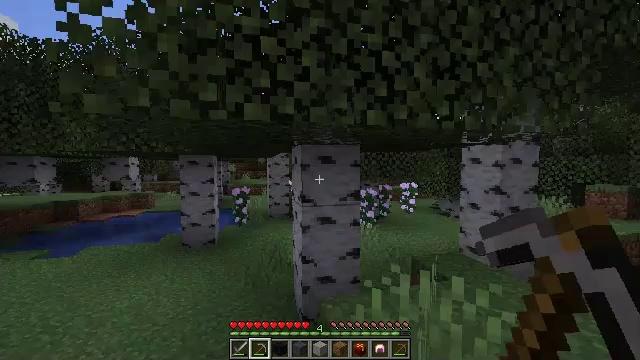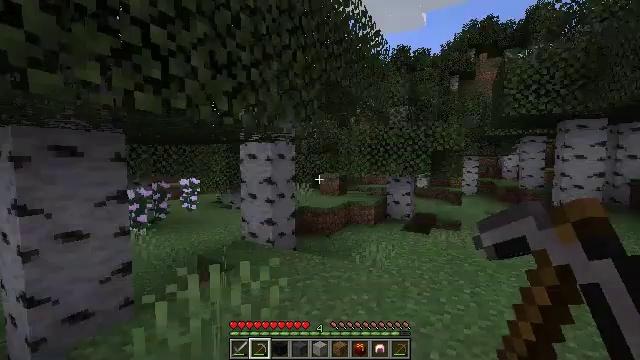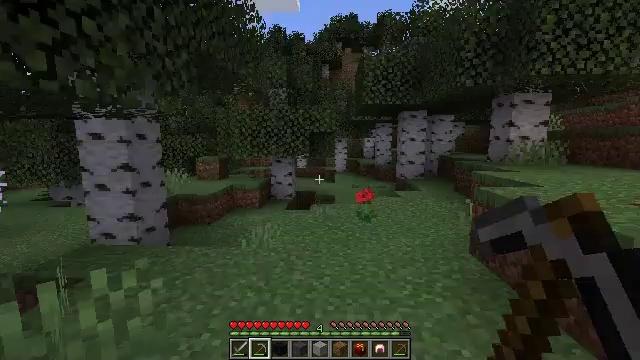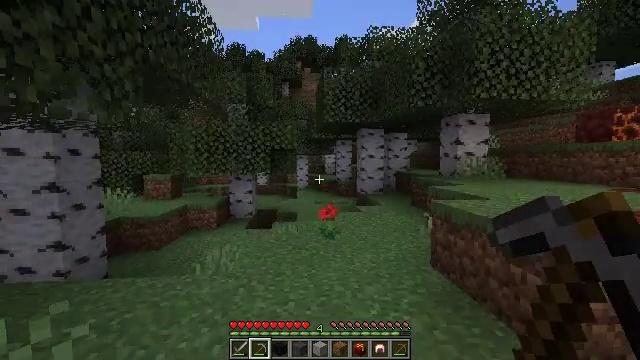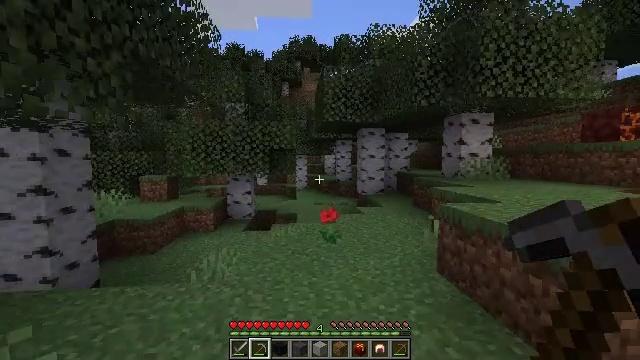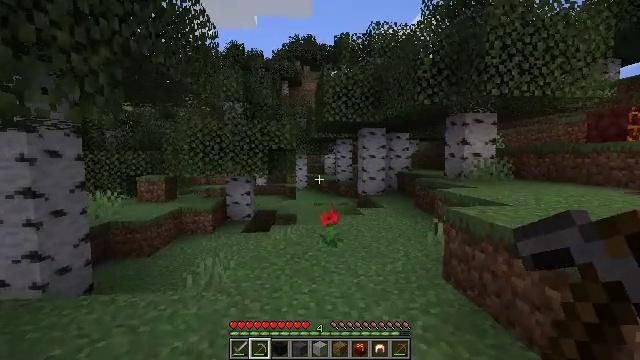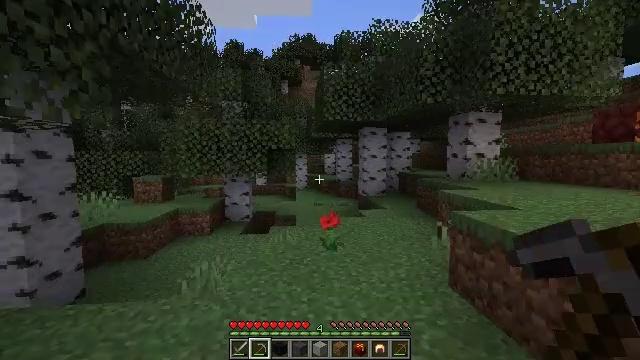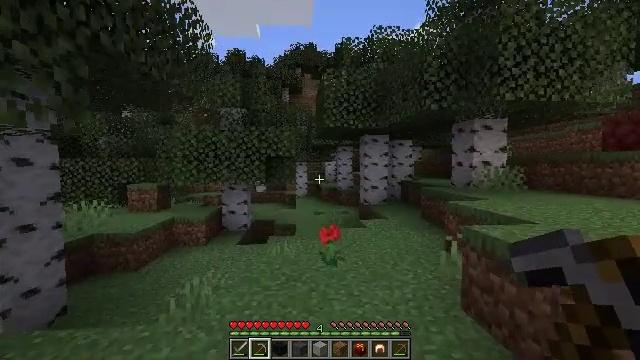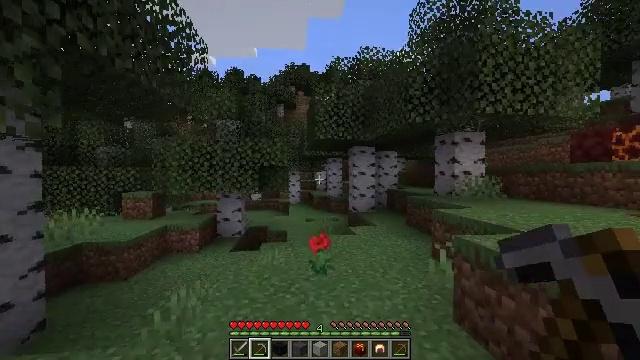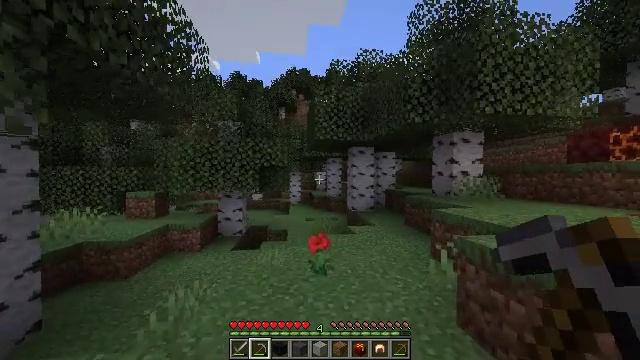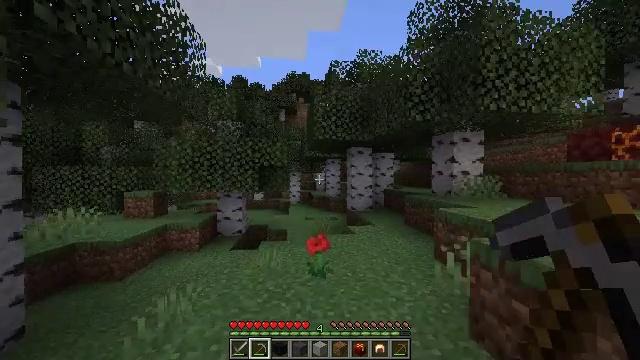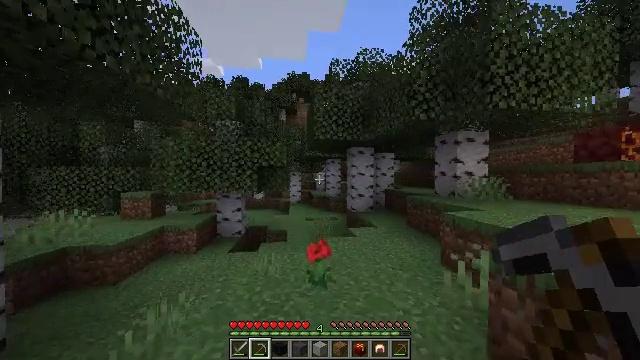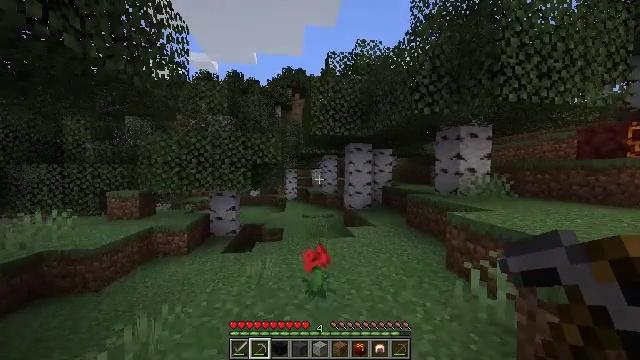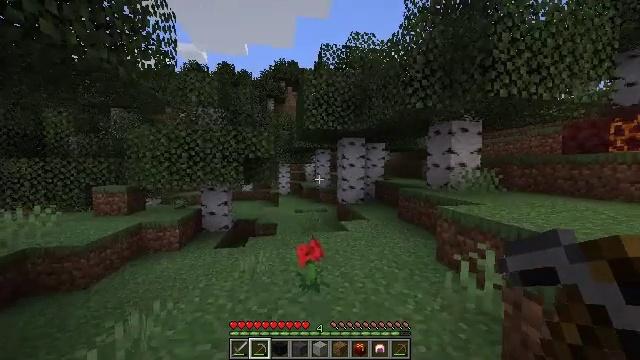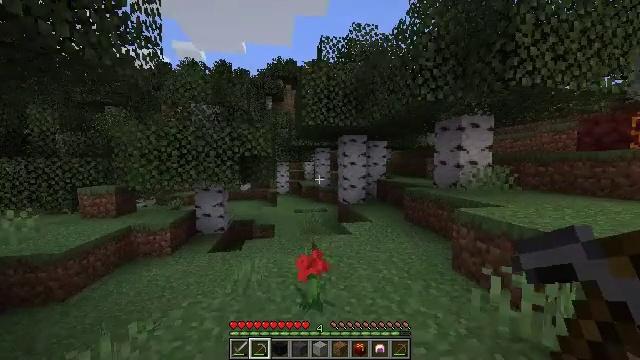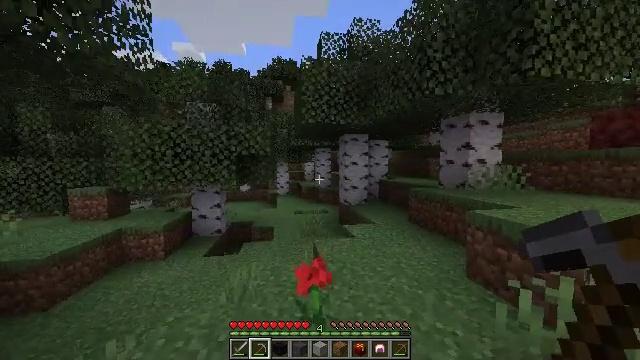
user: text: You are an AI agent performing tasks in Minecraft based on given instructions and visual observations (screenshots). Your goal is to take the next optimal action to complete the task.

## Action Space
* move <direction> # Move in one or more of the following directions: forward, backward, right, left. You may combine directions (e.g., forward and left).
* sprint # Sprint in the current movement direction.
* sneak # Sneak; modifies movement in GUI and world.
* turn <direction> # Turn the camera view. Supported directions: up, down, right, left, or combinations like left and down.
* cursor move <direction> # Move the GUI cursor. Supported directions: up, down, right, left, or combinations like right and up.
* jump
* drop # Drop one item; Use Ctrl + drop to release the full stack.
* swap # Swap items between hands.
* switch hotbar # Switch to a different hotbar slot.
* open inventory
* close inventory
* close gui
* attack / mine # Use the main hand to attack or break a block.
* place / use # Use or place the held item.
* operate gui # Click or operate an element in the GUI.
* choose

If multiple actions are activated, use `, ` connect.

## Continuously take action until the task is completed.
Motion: motion action
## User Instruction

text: Gather birch leaves using hands or shears.
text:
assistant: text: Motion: turn right and down
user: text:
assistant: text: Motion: move forward, turn right and down
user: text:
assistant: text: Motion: move forward, turn right and up
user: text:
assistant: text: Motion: move forward
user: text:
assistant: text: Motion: move forward
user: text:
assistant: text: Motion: move forward
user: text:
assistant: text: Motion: move forward, sprint, turn up
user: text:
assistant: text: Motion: move forward, sprint, turn right and up
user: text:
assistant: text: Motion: move forward, sprint
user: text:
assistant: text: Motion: move forward, sprint
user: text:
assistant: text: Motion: move forward, sprint
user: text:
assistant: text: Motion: move forward, sprint, turn right
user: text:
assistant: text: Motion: move forward, sprint, turn right and down
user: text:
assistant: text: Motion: move forward, sprint
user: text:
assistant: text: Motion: move forward, sprint
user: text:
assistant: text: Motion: move forward, sprint
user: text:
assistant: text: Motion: move forward, sprint
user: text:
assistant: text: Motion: move forward, sprint, jump
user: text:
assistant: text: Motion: move forward, sprint, jump
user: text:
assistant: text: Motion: move forward, sprint, jump
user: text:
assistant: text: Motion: move forward, sprint, jump
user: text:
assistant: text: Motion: move forward, sprint, turn down, jump
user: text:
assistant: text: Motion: move forward, sprint
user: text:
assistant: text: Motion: move forward, sprint
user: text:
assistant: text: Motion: move forward, sprint
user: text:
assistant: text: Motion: move forward, sprint
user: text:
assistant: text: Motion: move forward, sprint, turn left and down
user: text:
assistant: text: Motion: move forward, sprint, turn left and down
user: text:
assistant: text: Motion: move forward, sprint, turn left
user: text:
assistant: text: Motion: move forward, sprint, turn left